Field crop: tomato
Growth stage: 2
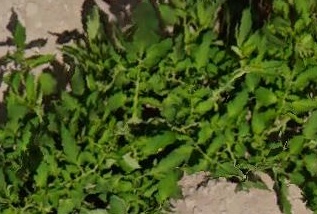
Species: tomato